Group 1:
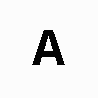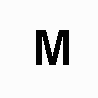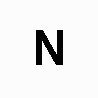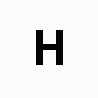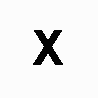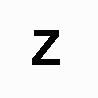
Group 2:
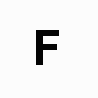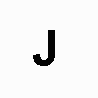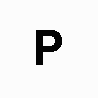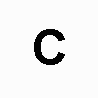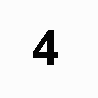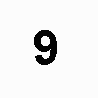
Rule separating the two groups: Stays put (both when placed on its top and bottom) vs. tumbles (when placed on its bottom).
Concepts: absolute_direction, base, direction, downward_upward, gravity, imagined_entity, imagined_line_or_curve, line_absolute_direction, tumbles_or_stays_put
Author: Merse E. Gáspár